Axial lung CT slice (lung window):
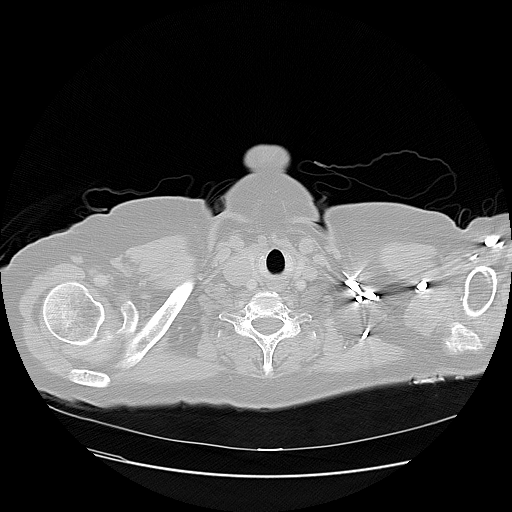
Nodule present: no